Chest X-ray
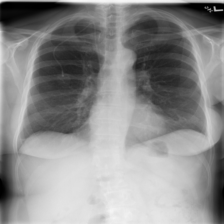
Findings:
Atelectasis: positive
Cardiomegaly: negative
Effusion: negative
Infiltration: negative
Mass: negative
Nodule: negative
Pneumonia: negative
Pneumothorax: negative
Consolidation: negative
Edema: negative
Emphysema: negative
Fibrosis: negative
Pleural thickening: negative
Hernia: negative